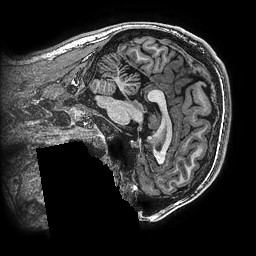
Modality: T1w
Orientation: sagittal
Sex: male
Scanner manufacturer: ge
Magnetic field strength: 3 T
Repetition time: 0.00766 s
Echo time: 0.003476 s